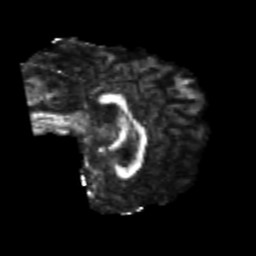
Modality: FA
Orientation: sagittal
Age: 22
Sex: female
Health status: healthy
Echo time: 0.074 s